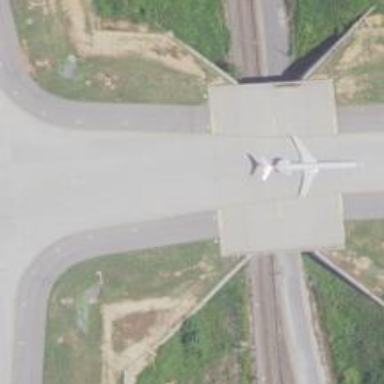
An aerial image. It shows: Taxiway bridge at the airport.